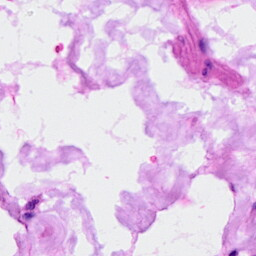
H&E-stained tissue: Ovarian